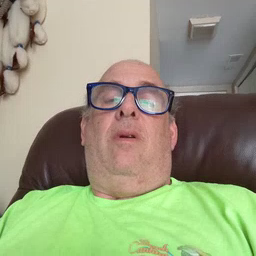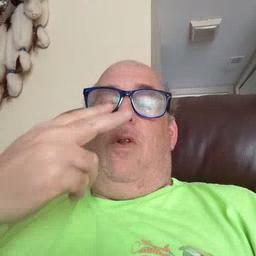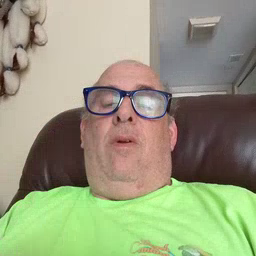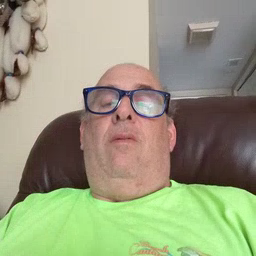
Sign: look